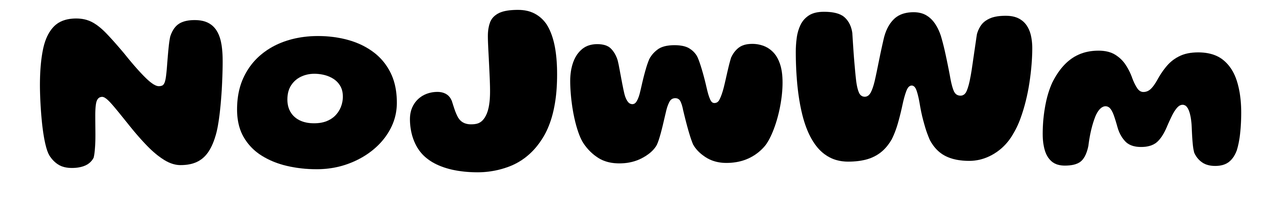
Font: Gluten_Bold